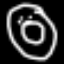
Label: donut